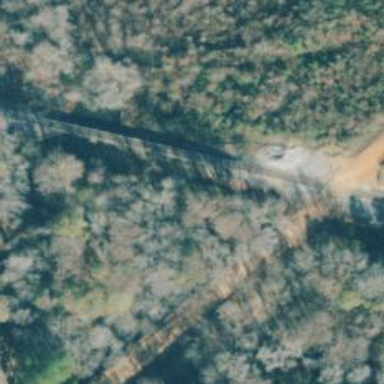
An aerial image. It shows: Railway track.